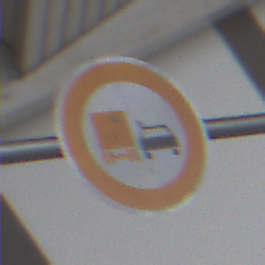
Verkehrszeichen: UeberholverbotKraftfahrzeuge
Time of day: MorningAfternoon
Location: Roofed (Urban)
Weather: PartlyCloudy
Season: NotSpecified
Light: Natural